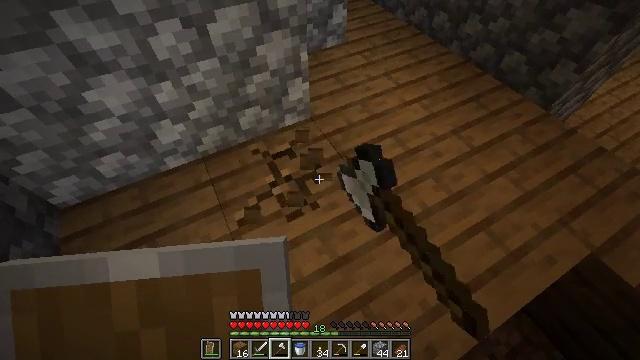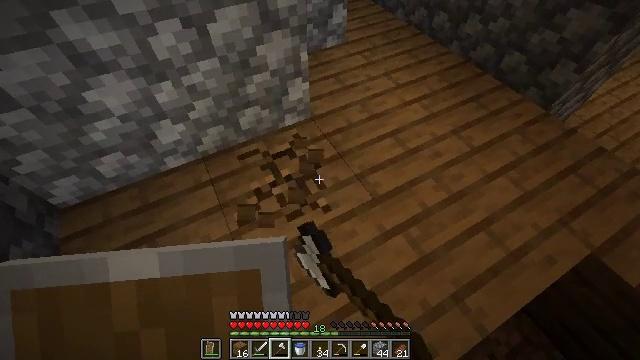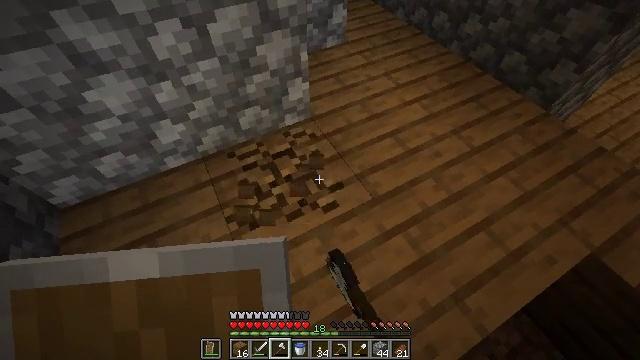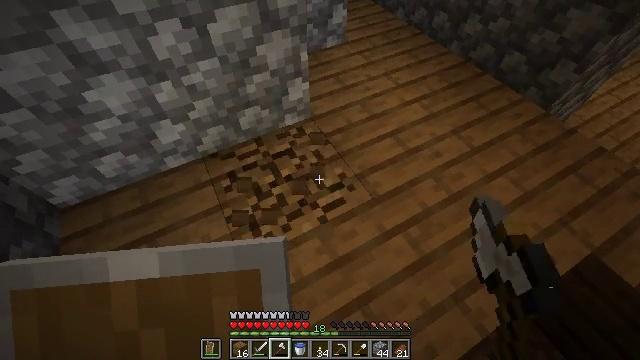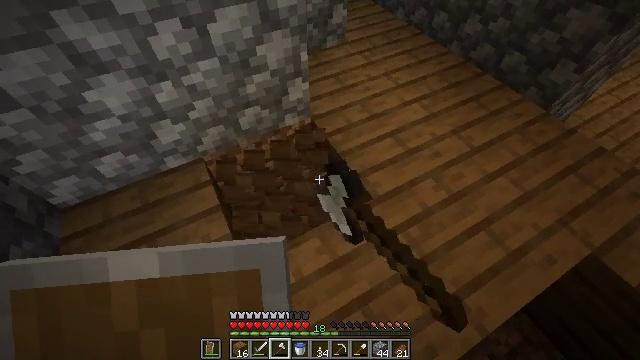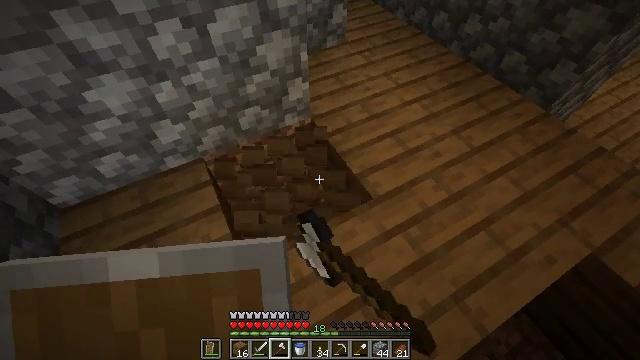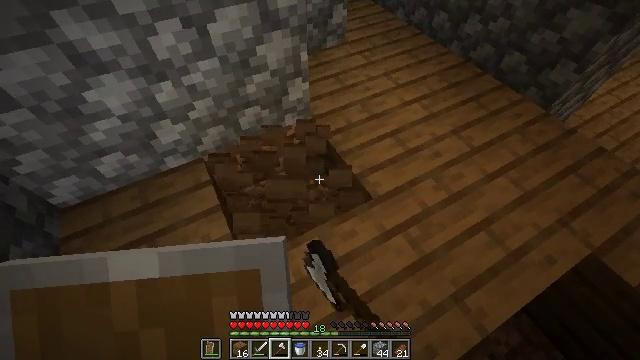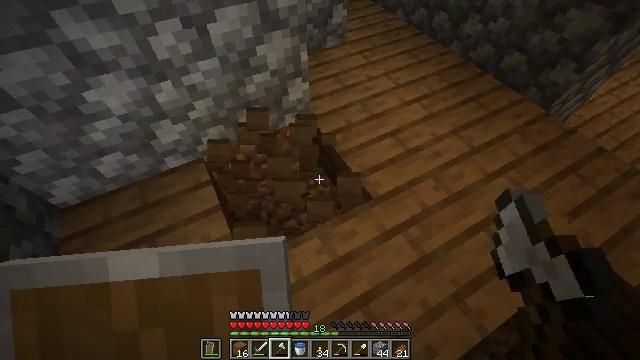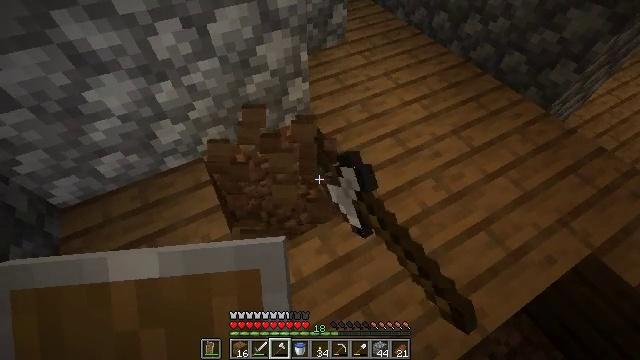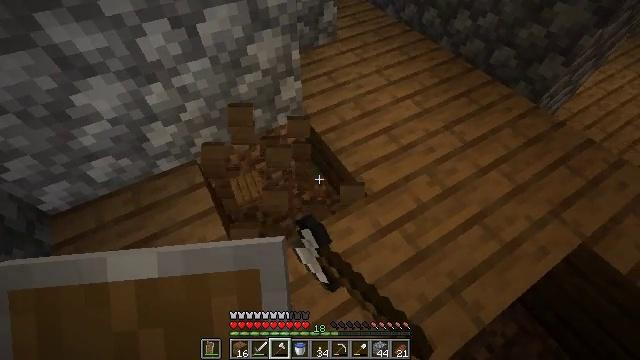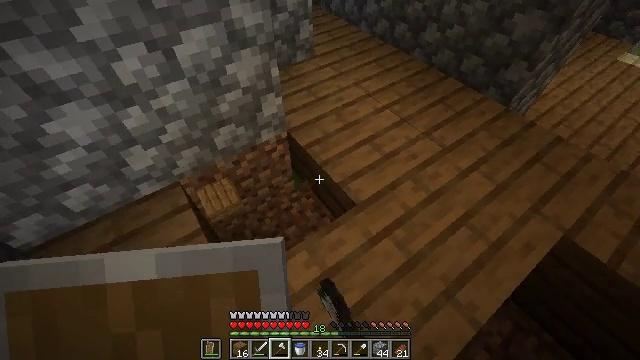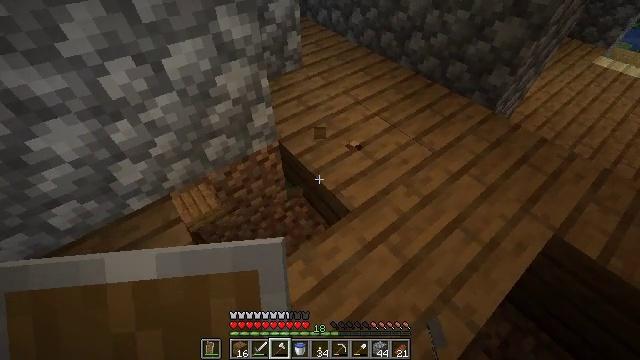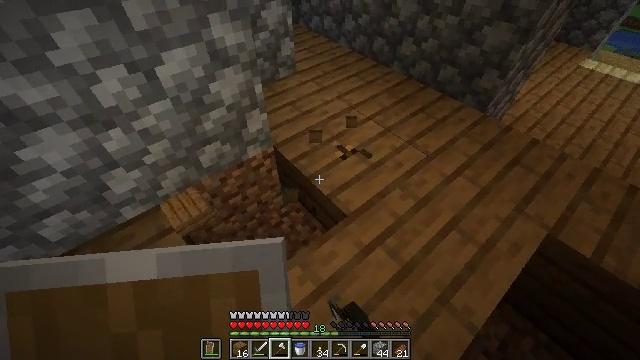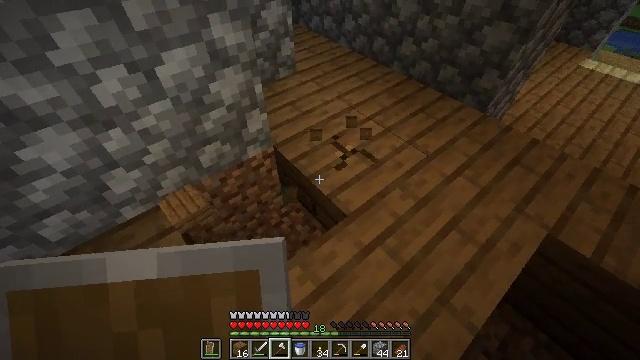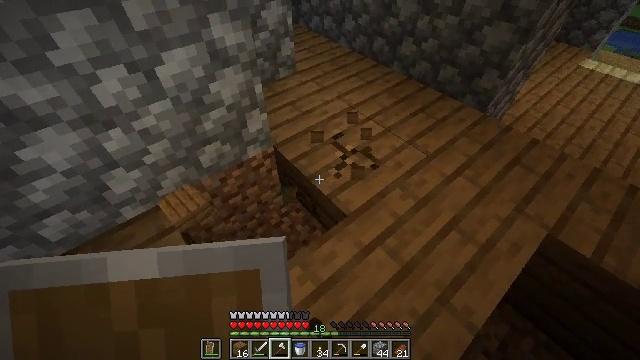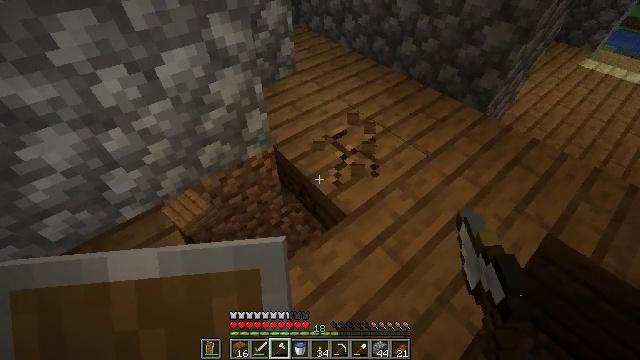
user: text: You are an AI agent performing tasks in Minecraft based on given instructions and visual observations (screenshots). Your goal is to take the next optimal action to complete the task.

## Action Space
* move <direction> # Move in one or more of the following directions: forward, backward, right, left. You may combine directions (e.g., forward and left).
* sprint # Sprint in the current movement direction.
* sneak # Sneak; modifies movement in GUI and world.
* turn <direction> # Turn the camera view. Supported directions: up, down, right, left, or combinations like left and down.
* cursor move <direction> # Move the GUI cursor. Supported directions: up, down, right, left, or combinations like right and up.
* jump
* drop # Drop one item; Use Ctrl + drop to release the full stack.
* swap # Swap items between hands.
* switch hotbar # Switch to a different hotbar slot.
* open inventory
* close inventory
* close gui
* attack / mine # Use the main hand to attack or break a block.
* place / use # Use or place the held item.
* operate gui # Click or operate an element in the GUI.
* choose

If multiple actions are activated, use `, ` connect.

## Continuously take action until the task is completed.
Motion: motion action
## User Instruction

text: Collect the spruce slab.
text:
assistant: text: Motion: attack / mine
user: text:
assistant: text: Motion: attack / mine
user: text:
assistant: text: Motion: attack / mine
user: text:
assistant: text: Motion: attack / mine
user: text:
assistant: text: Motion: attack / mine
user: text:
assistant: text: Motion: attack / mine
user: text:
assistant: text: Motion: attack / mine
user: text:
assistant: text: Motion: attack / mine
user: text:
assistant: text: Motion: turn right, attack / mine
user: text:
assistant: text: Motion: turn right and up, attack / mine
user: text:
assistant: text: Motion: turn right and up, attack / mine
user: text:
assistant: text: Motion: turn right and up, attack / mine
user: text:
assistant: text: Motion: attack / mine
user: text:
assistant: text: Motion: attack / mine
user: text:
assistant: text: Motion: attack / mine
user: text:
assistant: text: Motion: attack / mine
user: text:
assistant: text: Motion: attack / mine
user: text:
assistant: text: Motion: attack / mine
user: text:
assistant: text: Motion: attack / mine
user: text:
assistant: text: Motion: attack / mine
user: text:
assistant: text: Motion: attack / mine
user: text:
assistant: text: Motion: attack / mine
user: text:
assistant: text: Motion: move forward and move left, attack / mine
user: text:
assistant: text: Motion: move forward and move left, attack / mine
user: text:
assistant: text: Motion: attack / mine